Question:
What I need to do is enter a number in 'G2' then look for the = or next value > 'G2' in column 'B'. I then want to multiply 'G2' by value in Column 'D' on the same row we identified above. I would like the output to be in 'H2'.
In this example I have 60 in 'G2' so it would identify 'B3' because 'B2' is < 'G2' and 'B3' is next increment higher. It would then multiply 'G2 * D3' the formula / answer would be in 'H2'.
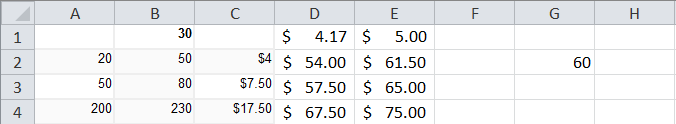
Answer: The key to my answer is that you have to sort your col B items in descending order. If that won't work, I can keep looking, but in the meantime.
1. Sort A2:E4 by col B descending order (larger numbers on top)
2. In H2 enter the following formula:
'=G2*INDEX(D2:D4,MATCH(G2,B2:B4, -1))'
If you are able to reference the amount in G2 somewhere in column B then there is another option available.
In B1 (I know you have something there, but these purposes I replaced it) put following formula
'''
=G2
'''
In H2 put the following formula
'''
=G15*INDEX(D2:D4,MATCH(SMALL(B1:B4,RANK(G15,B1:B4,1)+1),B2:B4,0))
'''
I was curious so I digged a bit more, and this one gets what you want.
Short story, is that it looks for the smallest number that is greater than the value indicated, then returns the value in that row but column D and multiplies by G2. Only this time there is no changes to your data.
Enter this formula in H2, but press 'Ctrl+Shift+Enter' instead of just Enter.
'''
=G2*INDEX(D2:D4,MATCH(MIN(IF(B2:B4>G2,B2:B4)),B2:B4,0))
'''